Question: I'm using 'html5' canvas to make a game. I made a spritefont system to be able to draw text from a texture. Namely
.
Now I'd like to be able to change the white part of the text to any color I want. My guess is that I'll need to render the texture to a temporary canvas change the color and get the new texture and draw that instead.
However, I don't know how I can replace a color using the canvas's functions.
And I don't even know if this is the best way to do this. What should I do?
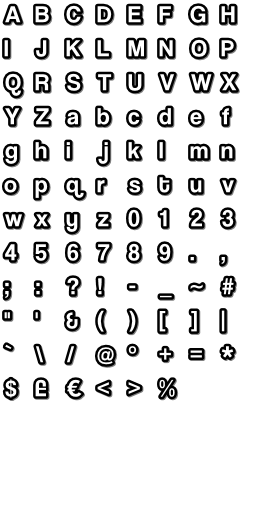
Answer: Since your spritefont is monochrome, you can use <URL> to apply color to the white part. But multiplying by a solid rectangle of color will wipe out the transparency, so you'll need to redraw the transparent parts with ''destination-atop''.
'''
const FONT_COLOR = '#39f';
// Load up your spritefont
const spritefont = new Image();
spritefont.src = 'https://i.stack.imgur.com/mDvum.png';
// While waiting for the image to load,
// create a canvas to do the coloring work on
const fontCanvas = document.createElement('canvas');
const fontContext = fontCanvas.getContext('2d');
// Once the spritefont is loaded,
spritefont.addEventListener('load', function () {
// Resize the canvas to match the image's dimensions
fontCanvas.width = spritefont.width;
fontCanvas.height = spritefont.height;
// Draw your image on the canvas with a black background
// Without the background, you'll get tinting at the partially-transparent edges
fontContext.fillStyle = 'black';
fontContext.fillRect(0, 0, fontCanvas.width, fontCanvas.height);
fontContext.drawImage(spritefont, 0, 0);
// Multiply by the font color
// white * color = color, black * color = black
fontContext.globalCompositeOperation = 'multiply';
fontContext.fillStyle = FONT_COLOR;
fontContext.fillRect(0, 0, fontCanvas.width, fontCanvas.height);
// Restore the transparency
fontContext.globalCompositeOperation = 'destination-atop';
fontContext.drawImage(spritefont, 0, 0);
});
// Display the canvas in the snippet
document.body.append(fontCanvas);
'''
'''
/* just to prove that alpha is preserved */
canvas {background:0 0/32px 32px linear-gradient(45deg,#ccc 25%,transparent 25%,transparent 75%,#ccc 75%,#ccc),16px 16px/32px 32px linear-gradient(45deg,#ccc 25%,#999 25%,#999 75%,#ccc 75%,#ccc);}
'''
If you plan to put the color-changing functionality in a function and reuse the canvas (which you should), make sure to set the context's 'globalCompositeOperation' back to the default, ''source-over''.